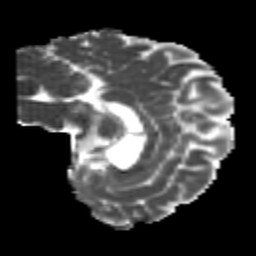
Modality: MD
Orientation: sagittal
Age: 25
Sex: male
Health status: healthy
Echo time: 0.074 s